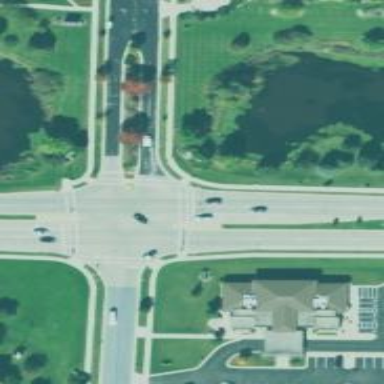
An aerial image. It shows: Footway crossing.